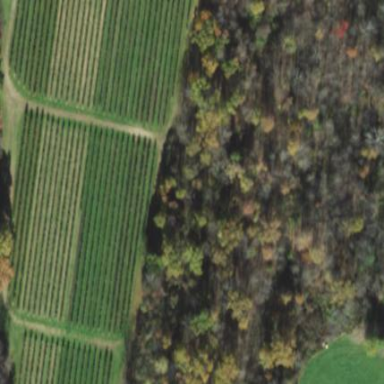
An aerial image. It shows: Orchard.